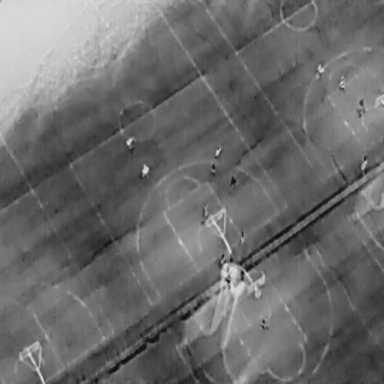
There are 12 People in the infrared image.